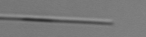
Label: Leptocylindrus